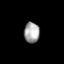
Tissue: prostate
Cell type: T cells
Senescence score: 0.1973
Nuclear area (px): 310
Mean DAPI intensity: 166.994